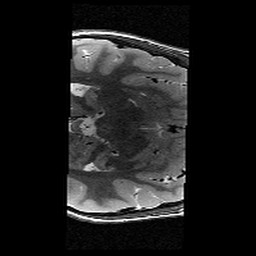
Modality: T2w
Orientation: axial
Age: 11
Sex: female
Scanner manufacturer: siemens
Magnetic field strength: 3 T
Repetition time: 9.23 s
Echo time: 0.067 s